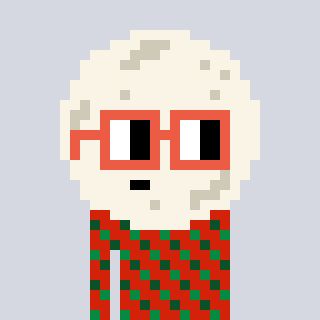
a pixel art character with square orange glasses, a moon-shaped head and a red-colored body on a cool background